Question: I'm trying to run unit tests with Robolectric in Android Studio. I'm almost there - I see:
'''
!!! JUnit version 3.8 or later expected:
java.lang.RuntimeException: Stub!
at junit.runner.BaseTestRunner.<init>(BaseTestRunner.java:5)
at junit.textui.TestRunner.<init>(TestRunner.java:54)
at junit.textui.TestRunner.<init>(TestRunner.java:48)
at junit.textui.TestRunner.<init>(TestRunner.java:41)
at com.intellij.rt.execution.junit.JUnitStarter.junitVersionChecks(JUnitStarter.java:185)
...
'''
I see also all required dependencies in class path. To fix this error I need to put junit4 dependency before android sdk dependency. Unfortunately I don't see module in section and I don't know how to edit file to archive this.
Here is screenshot from my project structure:

My gradle file:
'''
sourceSets {
testLocal {
java.srcDir file('src/test/java')
resources.srcDir file('src/test/resources')
}
}
dependencies {
// compatibility
compile 'android.compatibility:android-support:v4-r13'
compile 'com.actionbarsherlock:actionbarsherlock:4.4.0@aar'
testLocalCompile 'junit:junit:4.11'
testLocalCompile 'org.robolectric:robolectric:2.2'
testLocalCompile 'org.easytesting:fest-assert-core:2.0M10'
}
android {
buildToolsVersion "17"
compileSdkVersion 18
productFlavors {
testLocal{
}
}
}
'''
And I selected flavour in AS.
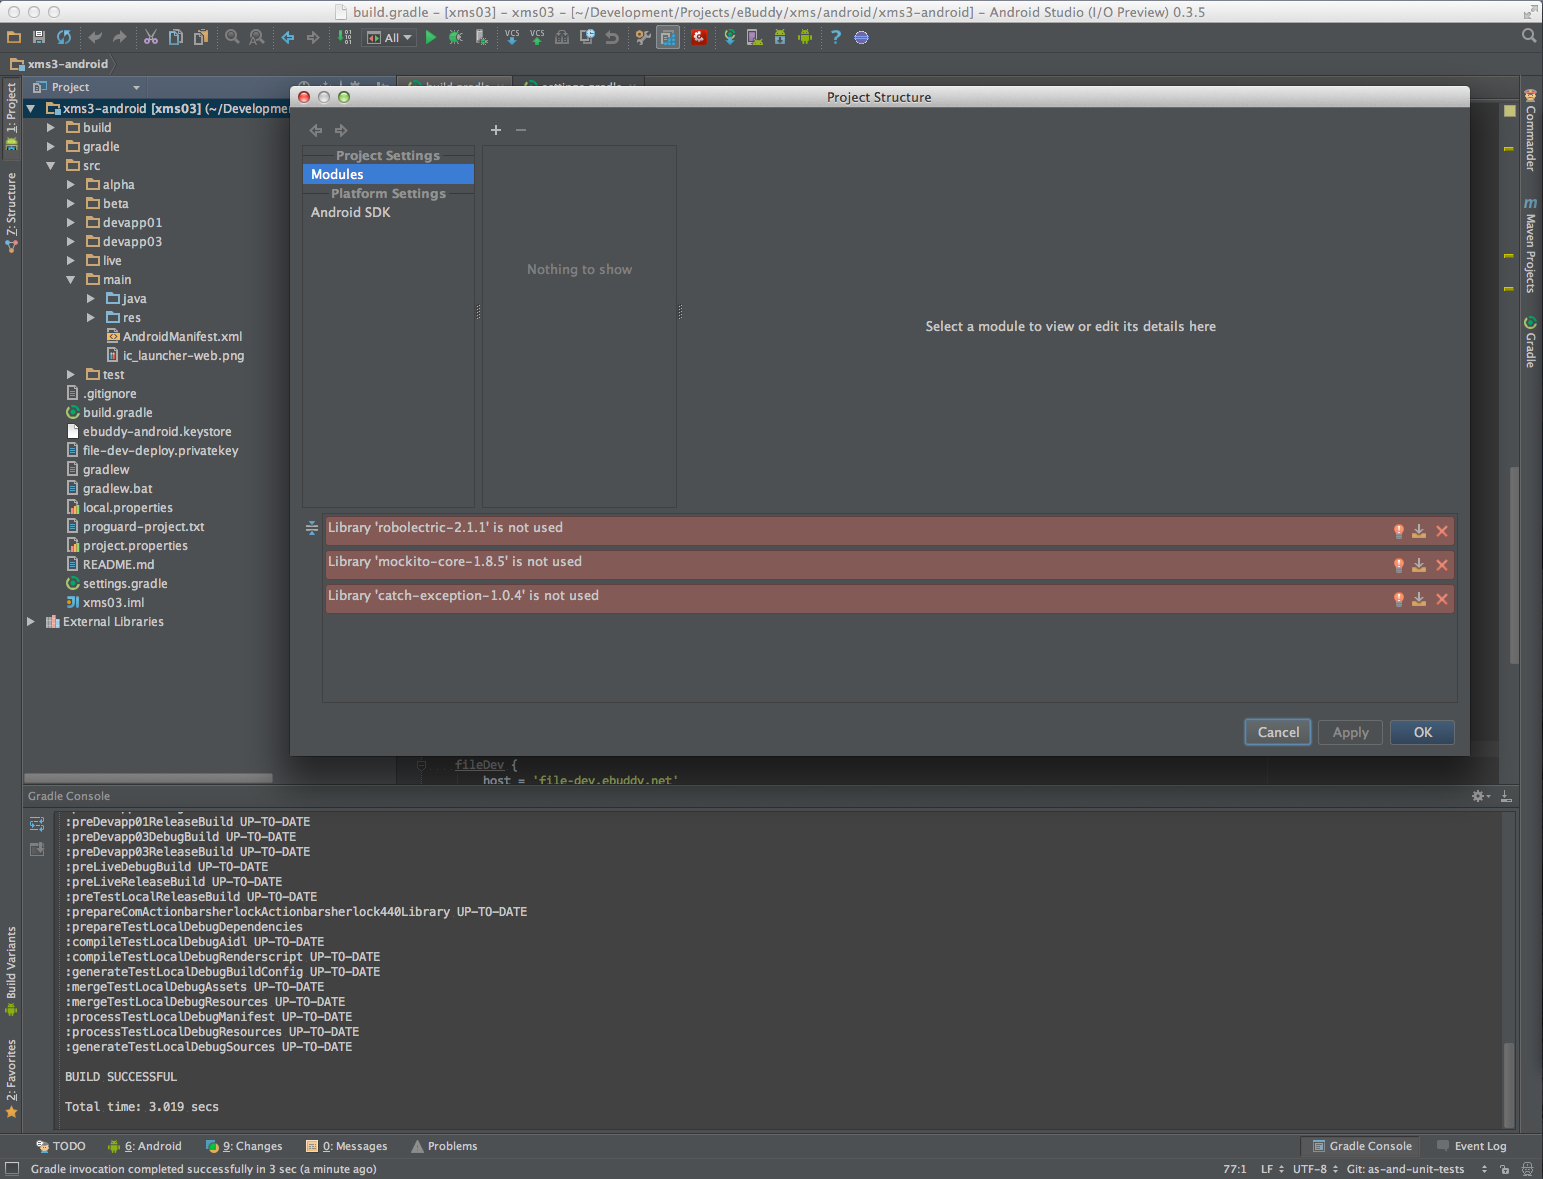
Answer: With Android Studio 0.5.7 it is possible to keep order of dependencies through "Project Structure" dialog or just putting line 'androidTestCompile 'junit:junit:4.+'' at the top fo 'dependencies' section.
However this is not enough to run tests inside Android Studio. The new error is:
'''
Exception in thread "main" java.lang.NoClassDefFoundError: junit/textui/ResultPrinter
at java.lang.Class.forName0(Native Method)
at java.lang.Class.forName(Class.java:190)
at com.intellij.rt.execution.application.AppMain.main(AppMain.java:116)
Caused by: java.lang.ClassNotFoundException: junit.textui.ResultPrinter
at java.net.URLClassLoader$1.run(URLClassLoader.java:366)
at java.net.URLClassLoader$1.run(URLClassLoader.java:355)
at java.security.AccessController.doPrivileged(Native Method)
at java.net.URLClassLoader.findClass(URLClassLoader.java:354)
at java.lang.ClassLoader.loadClass(ClassLoader.java:425)
at sun.misc.Launcher$AppClassLoader.loadClass(Launcher.java:308)
at java.lang.ClassLoader.loadClass(ClassLoader.java:358)
... 3 more
'''
So it looks like my junit dependency is not propagated to junit run. I'm trying to make it working further